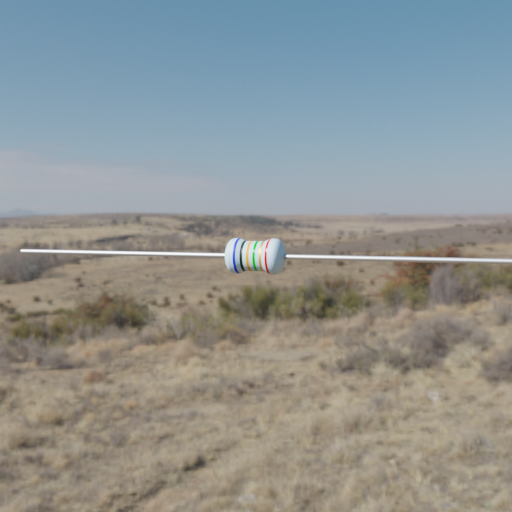
Resistor colour bands (in order): blue, black, orange, green, gold, red